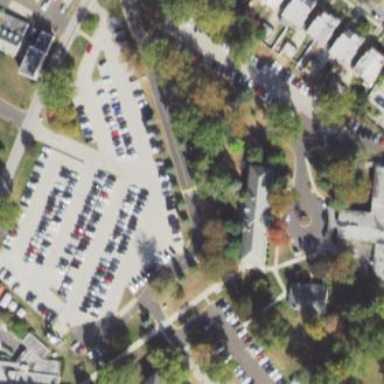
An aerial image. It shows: Parking area with surface.